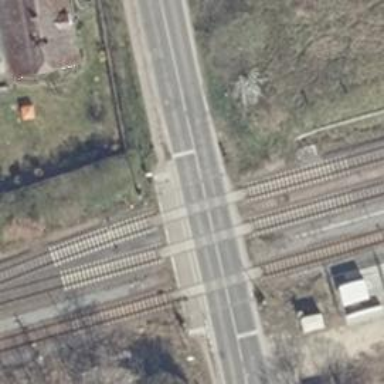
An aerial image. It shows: Level crossing with lights at the railway.